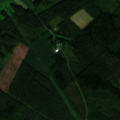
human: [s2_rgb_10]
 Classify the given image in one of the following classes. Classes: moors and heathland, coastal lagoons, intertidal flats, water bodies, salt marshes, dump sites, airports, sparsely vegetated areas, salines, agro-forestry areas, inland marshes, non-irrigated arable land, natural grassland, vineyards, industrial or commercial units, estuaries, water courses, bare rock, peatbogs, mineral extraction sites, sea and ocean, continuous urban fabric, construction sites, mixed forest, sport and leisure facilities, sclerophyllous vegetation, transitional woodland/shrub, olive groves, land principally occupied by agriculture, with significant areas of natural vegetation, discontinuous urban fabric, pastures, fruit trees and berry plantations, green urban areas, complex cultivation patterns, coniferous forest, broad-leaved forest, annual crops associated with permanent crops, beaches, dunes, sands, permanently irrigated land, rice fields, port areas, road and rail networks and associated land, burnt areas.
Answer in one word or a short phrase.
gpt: non-irrigated arable land, coniferous forest, mixed forest, transitional woodland/shrub